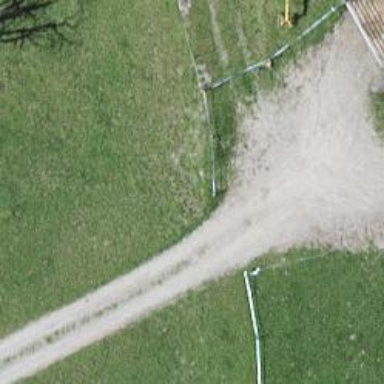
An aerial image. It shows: Driveway made of fine gravel.